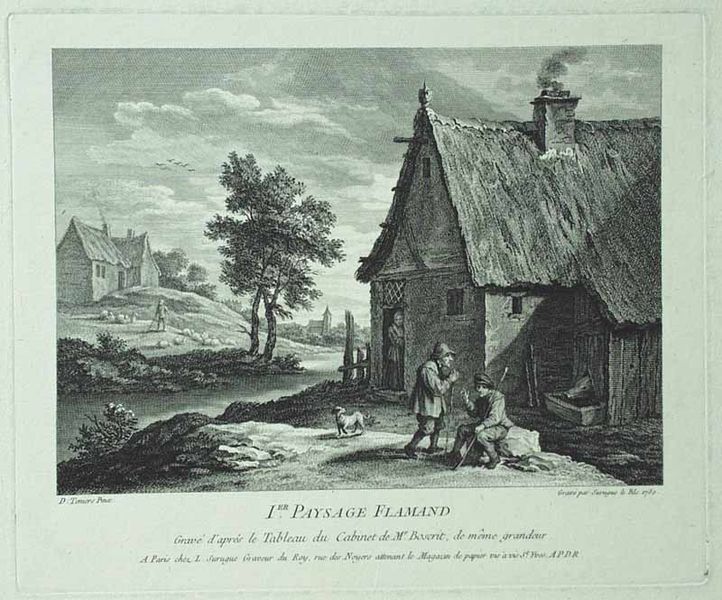
Titel: I.er paysage flamand
Künstler: Pierre Louis Surugue
Standort: Karlsruhe
Institution: Staatliche Kunsthalle Karlsruhe
Schlagwörter: church, men, people, white, black, dark, france, old, painting, seated, sitting, wall, woman, print, smoke, clouds, man, rock, sky, tree, building, hill, house, landscape, peasant, houses, roof, trees, village, boy, river, dwelling, drawing, paper, black and white, shadow, dog, illustration, birds, french, writing, door, fence, peasants, rural, haus, männer, schwarz, leaves, family, what, engraving, hut, animal, farm, farmer, home, fire, branches, cottage, book, sheep, chimney, druck, landschaft, doorway, page, shepherd, poor, stich, frankreich, französisch, hund, text, barn, weiß, countryside, windy, sticks, flemish, sadness, herder, wife, log, cottages, szene, kupferstich, fuck, pig, radierung, worn, cottag, flanders, grandeur, oh, lithografie, hütte, farm house, vilage, noob, ge, you, thatch roof, thatch, paysage, trough, thatched, [landscape, kate, tableau, _l_, i didnt see the mexican thing, vipalylasgae, walao, flamand, lol wtf is that, househ, ouhous, dosgi, 1er, meme, rustic scene, paysage flamand, sherp, 짚으로 된 지붕이 있는 집들이 있다, 사냥개를 키우고 있는 사냥꾼의 집 같다, 집 왼편에는 나무 두그루가 거의 붙어 서있다, 하늘에 구름이 많이 떠있는 듯 하다, 멀리서 양을 치고있는 목동이 보인다, 집한편에 농기구가있다, through